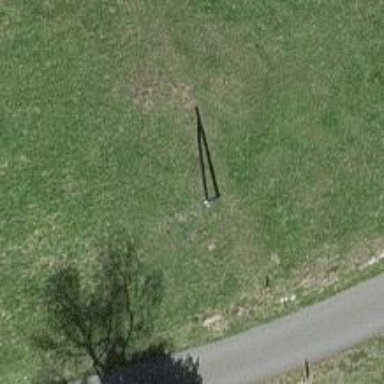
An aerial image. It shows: Power pole.